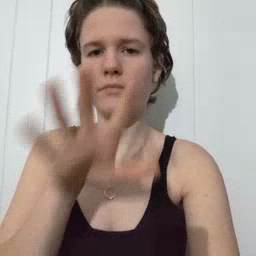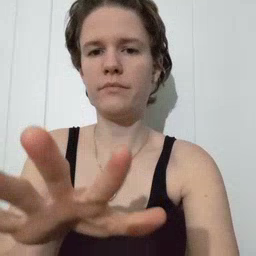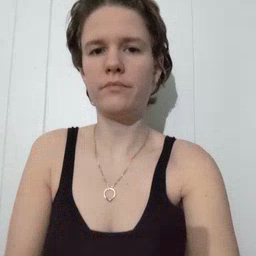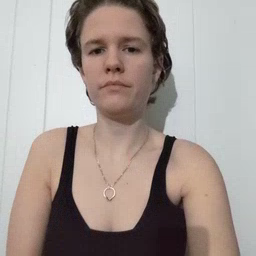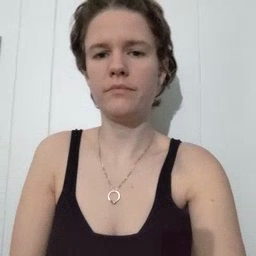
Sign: blow